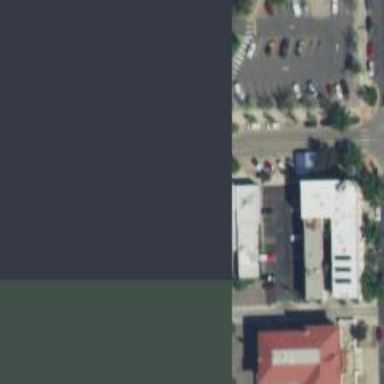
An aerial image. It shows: Parking space.